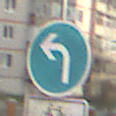
Verkehrszeichen: VorgeschriebeneFahrtrichtungLinks
Zusatzzeichen unten: EinspurigeFahrzeugeFrei5
Umgebung: Outdoor, Urban
Tageszeit: MorningAfternoon
Wetter: PartlyCloudy
Licht: Natural
Jahreszeit: NotSpecified
Kontrast: HighContrast